Question: See where that ugly yellow is? I need that color to be changing... a lot. Kind of like a trippy kalidascope thing, but with one color the entire time. A lot like the default OS X Spectrum screensaver. How should I go about doing this? Objective-C would seem like a huge CPU hog. Would it be possible for me to put an OpenGL background into something like this? Would love a push in the right direction.

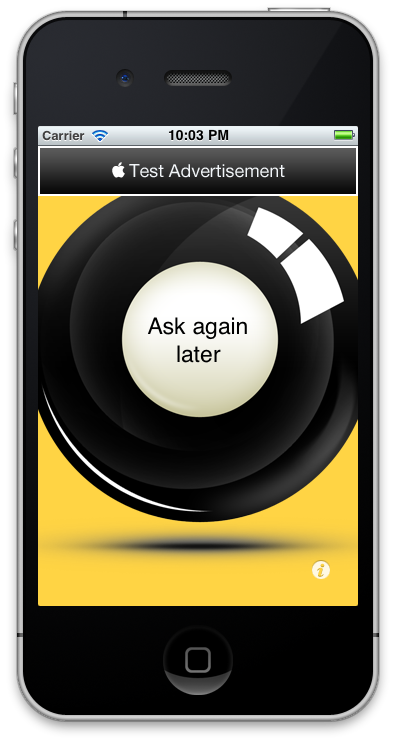
Answer: Well you can schedule a function call for like half a second and then change the background color there like this
'''
[NSTimer scheduledTimerWithTimeInterval:0.3f target:self selector:@selector(someMethod) userInfo:nil repeats:YES];
- (void)someMethod
{
self.view.backgroundColor = [UIColor redColor];
}
'''
But this will change the color your background view to only red, so in order to change the color to something else you can declare a class variable or more than one to change the your background color. And in the selector method you can change their value to get some cool effects. You can do something like this.
'''
self.view.backgroundColor = [UIColor colorWithRed:x green:y blue:z alpha:1.0f];
x += 0.01f;
y += 0.02f;
z += 0.04f;
if(x >= 1)
x = 0.01f;
if(y >= 1)
y = 0.02f;
if(z >= 1)
z = 0.04f;
'''